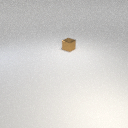
small brown metal cube